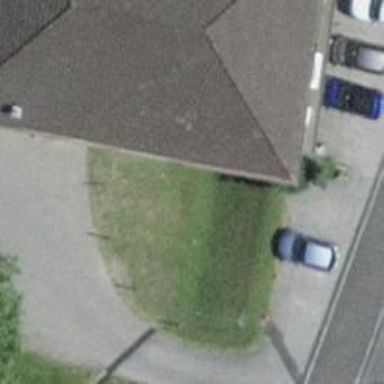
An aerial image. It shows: Charging station.